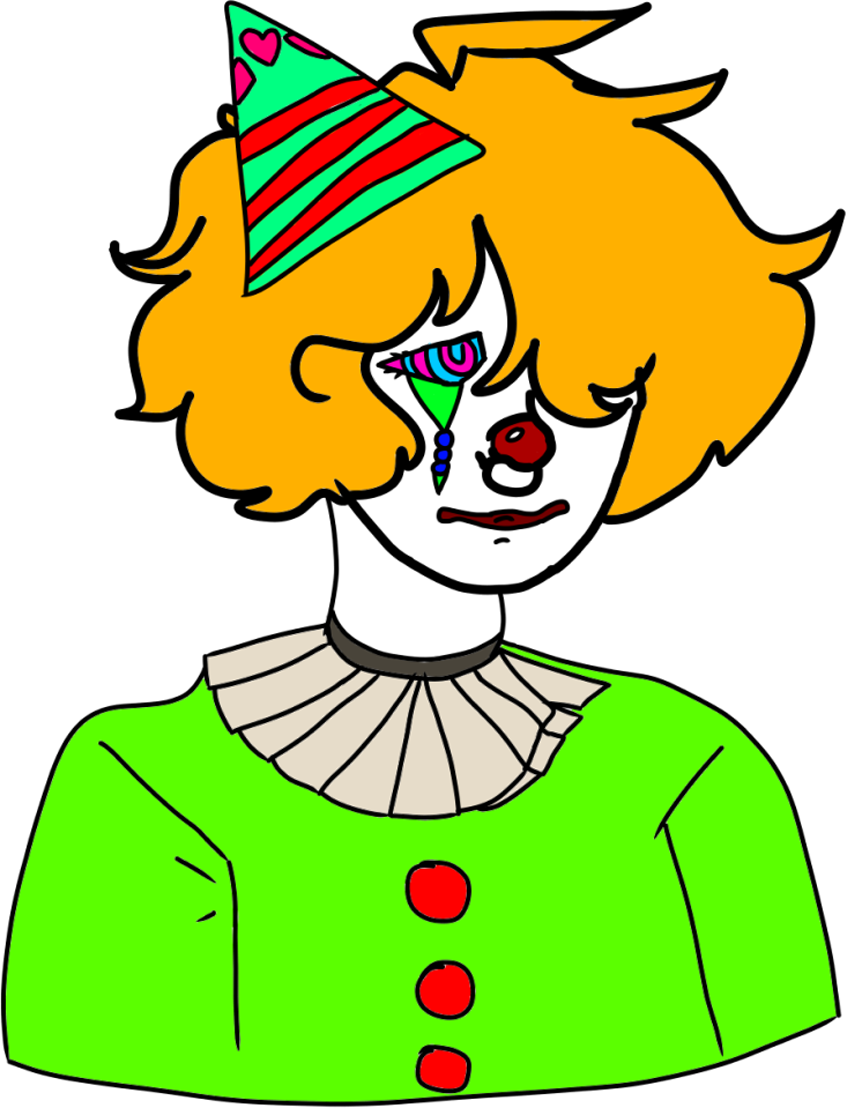
Label: 5_Twinkjak